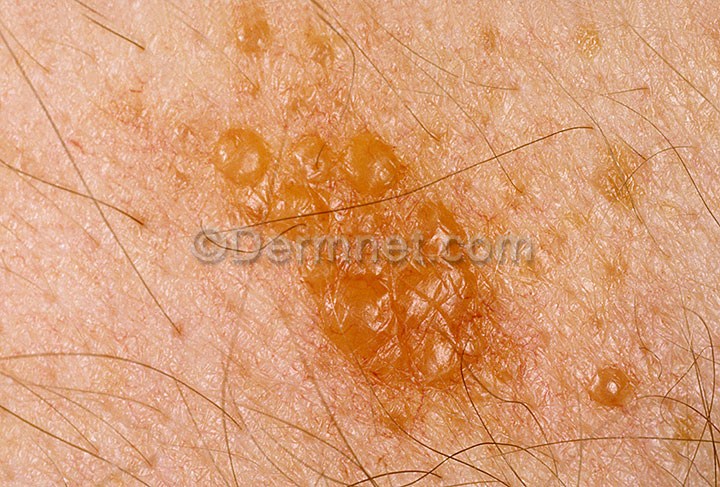
Disease: Systemic Disease